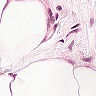
Metastatic tissue present: yes